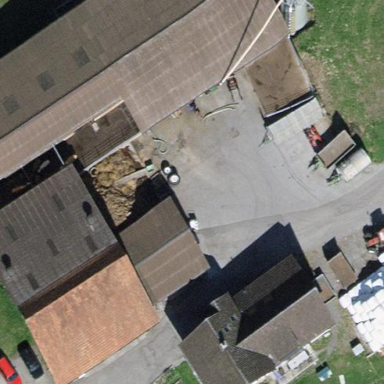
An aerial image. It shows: Farmyard area.